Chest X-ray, PA view. Patient: 60 years old, sex F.
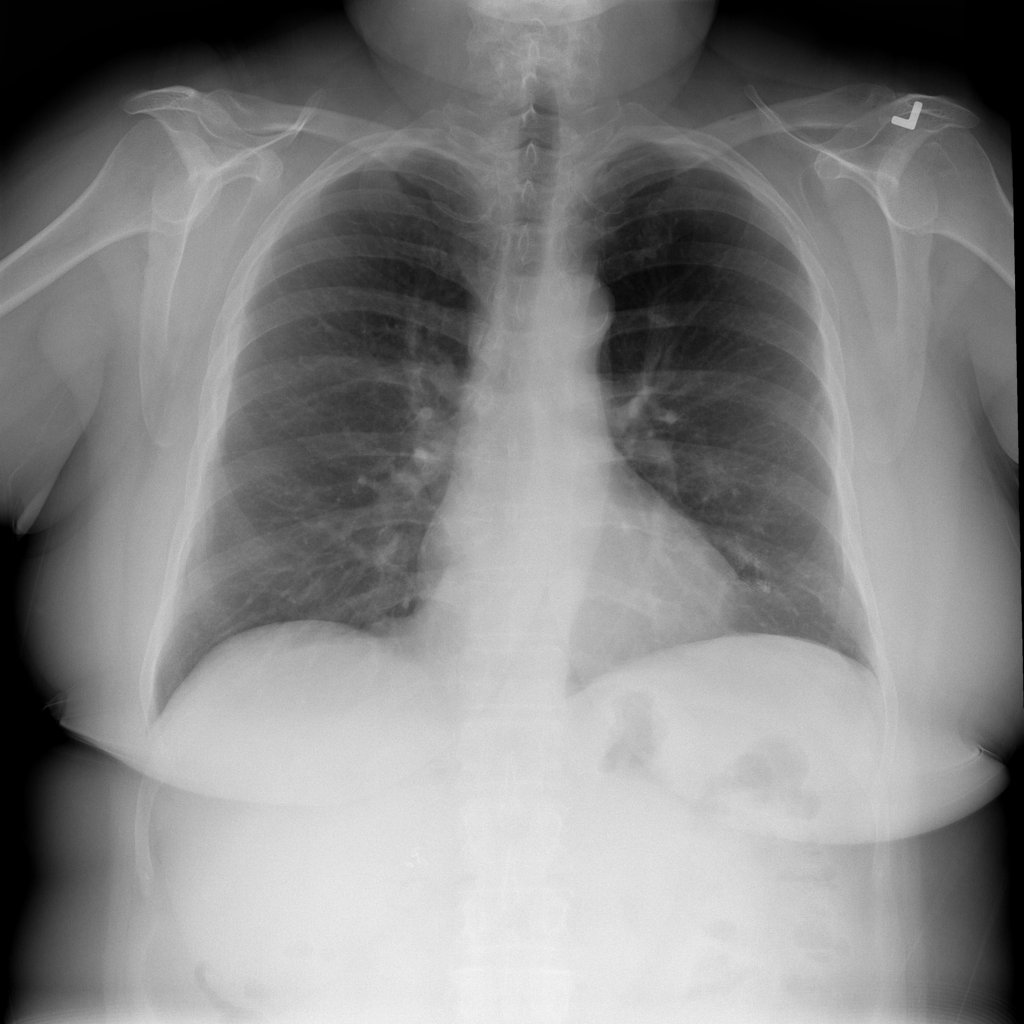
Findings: No Finding